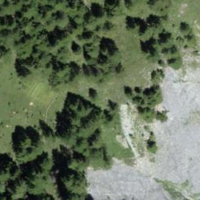
EUNIS habitat code: 23
Species observed at this site:
Arcyptera fusca